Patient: sex F, age 55
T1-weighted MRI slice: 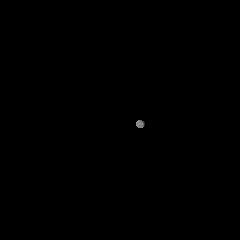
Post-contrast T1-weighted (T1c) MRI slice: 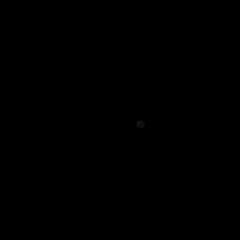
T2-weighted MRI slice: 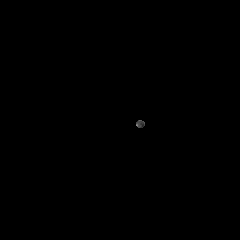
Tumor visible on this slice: no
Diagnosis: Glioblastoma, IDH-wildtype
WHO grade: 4